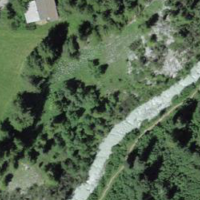
EUNIS habitat code: 31
Species observed at this site:
Chamaenerion angustifolium
Achillea macrophylla
Dryas octopetala